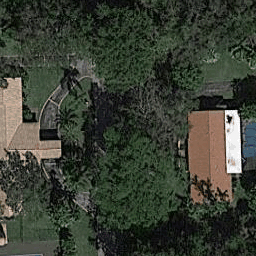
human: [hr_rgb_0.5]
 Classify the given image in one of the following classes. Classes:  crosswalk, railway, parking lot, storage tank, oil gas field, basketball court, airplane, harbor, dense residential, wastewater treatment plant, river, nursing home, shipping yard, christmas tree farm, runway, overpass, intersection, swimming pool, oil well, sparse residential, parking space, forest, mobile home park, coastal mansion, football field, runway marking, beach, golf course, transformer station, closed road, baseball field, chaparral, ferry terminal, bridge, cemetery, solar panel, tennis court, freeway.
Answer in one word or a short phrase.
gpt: sparse residential